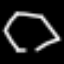
Label: octagon